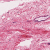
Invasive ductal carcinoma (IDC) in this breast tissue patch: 0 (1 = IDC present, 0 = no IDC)